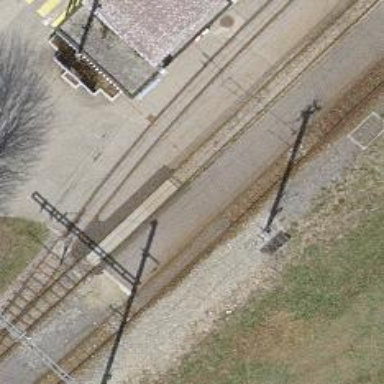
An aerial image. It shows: Close-up of railway platform edge.